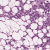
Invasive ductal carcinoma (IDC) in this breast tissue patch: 1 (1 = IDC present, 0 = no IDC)